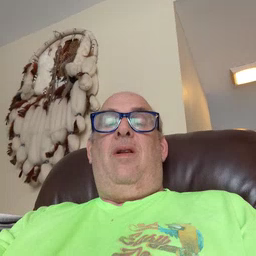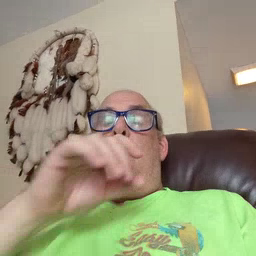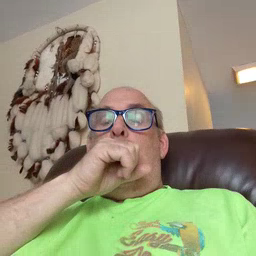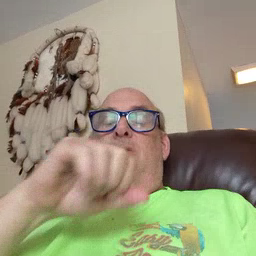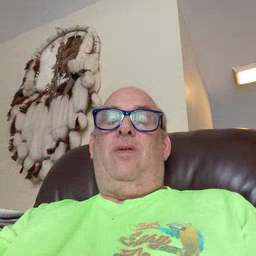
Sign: orange